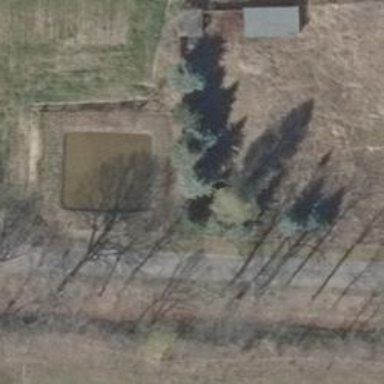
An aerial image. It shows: Fire water pond meant for emergency use.